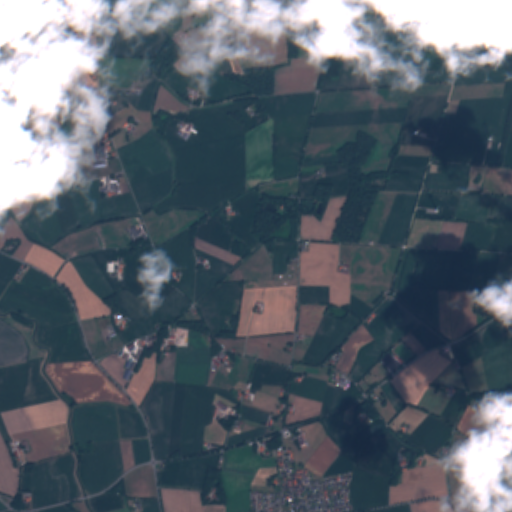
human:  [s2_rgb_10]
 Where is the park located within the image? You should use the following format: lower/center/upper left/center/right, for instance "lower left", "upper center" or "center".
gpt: The park is located in the lower right of the image.
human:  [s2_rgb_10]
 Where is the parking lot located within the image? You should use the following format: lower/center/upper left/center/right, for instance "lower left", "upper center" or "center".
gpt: The parking lot is located in the lower left of the image.
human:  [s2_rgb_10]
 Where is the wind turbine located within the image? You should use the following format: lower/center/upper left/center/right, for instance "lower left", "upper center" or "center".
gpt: The wind turbine is located in the upper right of the image.
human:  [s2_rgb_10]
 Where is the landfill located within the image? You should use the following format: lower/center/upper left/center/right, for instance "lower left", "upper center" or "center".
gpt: There is no landfill in the image.